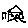
Label: house